Field crop: maize
Growth stage: 2
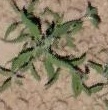
Species: atriplex